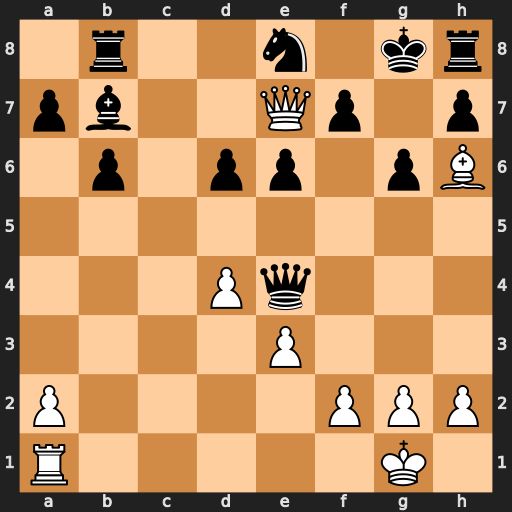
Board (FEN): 1r2n1kr/pb2Qp1p/1p1pp1pB/8/3Pq3/4P3/P4PPP/R5K1
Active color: w
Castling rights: -
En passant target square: -
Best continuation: Qf8#